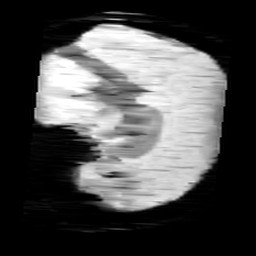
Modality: minIP
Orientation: sagittal
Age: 12
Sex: female
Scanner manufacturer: siemens
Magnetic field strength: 3 T
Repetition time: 0.027 s
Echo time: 0.02 s